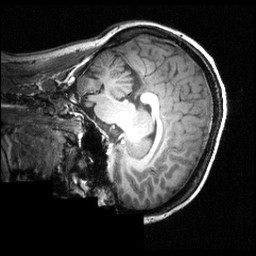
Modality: T1w
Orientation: sagittal
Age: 24
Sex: female
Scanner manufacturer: siemens
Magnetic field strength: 3.951 T
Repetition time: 1.5 s
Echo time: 0.00335 s